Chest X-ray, PA view. Patient: 68 years old, sex M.
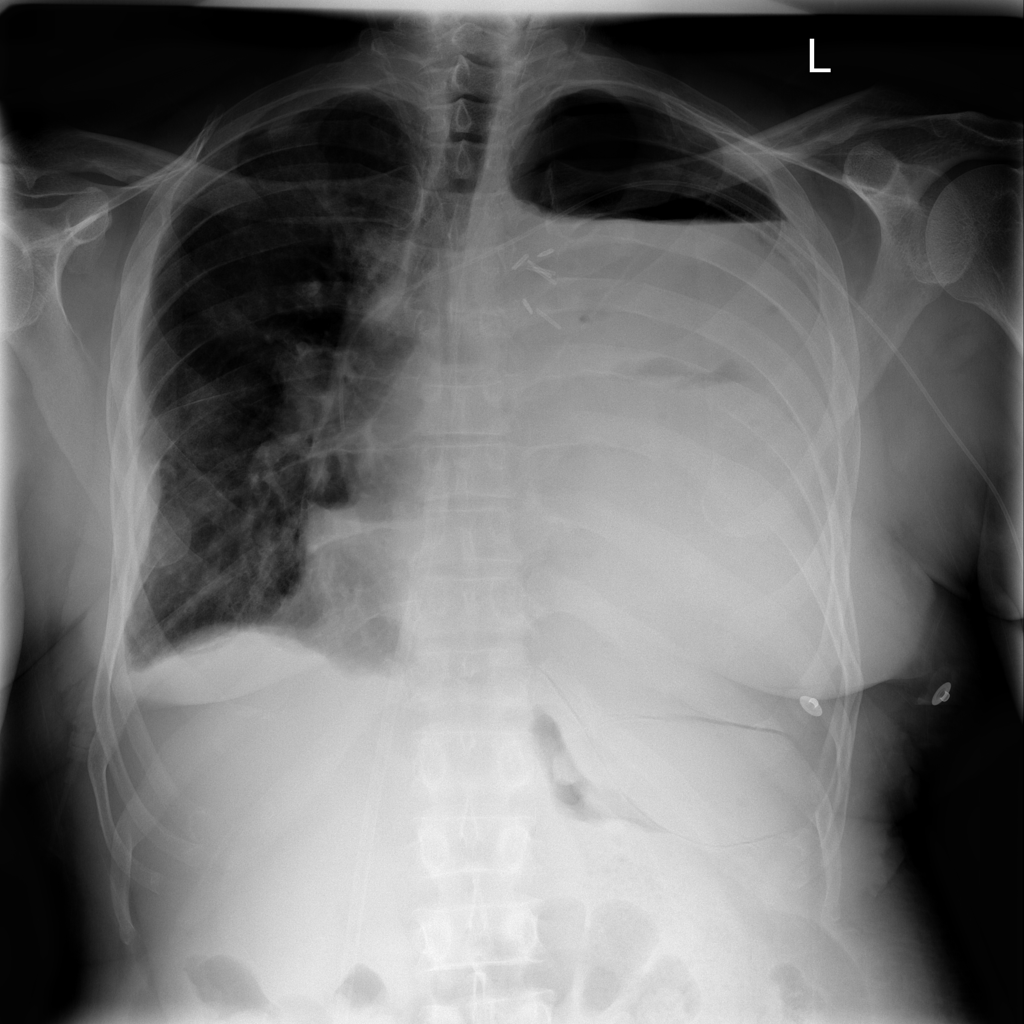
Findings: Atelectasis, Effusion, Infiltration